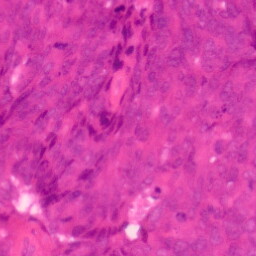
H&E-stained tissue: Colon